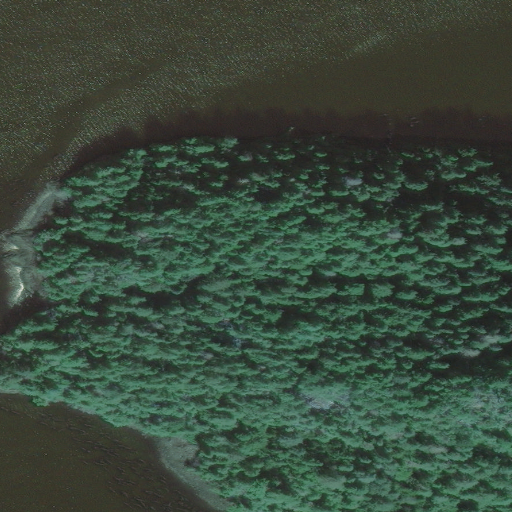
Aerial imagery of cape in Alaska named Clear Point containing only unknown